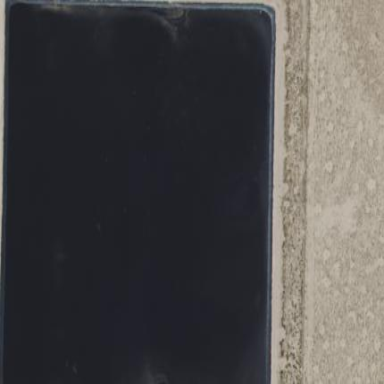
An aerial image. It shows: Reservoir containing sewage water.